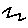
Label: zigzag